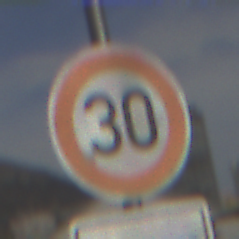
Verkehrszeichen: Geschwindigkeit30
Zusatzzeichen unten: ZeitangabenMitBeschraenkungAufWochentage1
Umgebung: Outdoor, Suburban
Tageszeit: MorningAfternoon
Wetter: PartlyCloudy
Licht: Natural
Jahreszeit: NotSpecified
Kontrast: HighContrast